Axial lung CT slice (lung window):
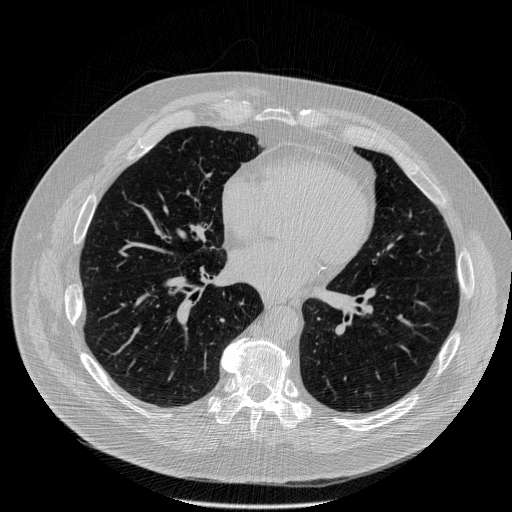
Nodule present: no